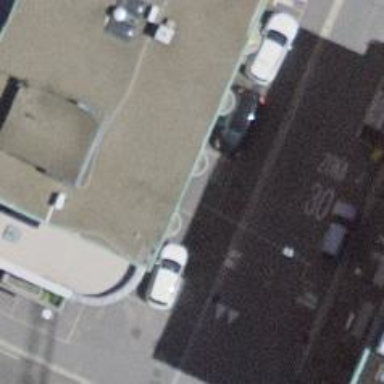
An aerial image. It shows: Driving school.